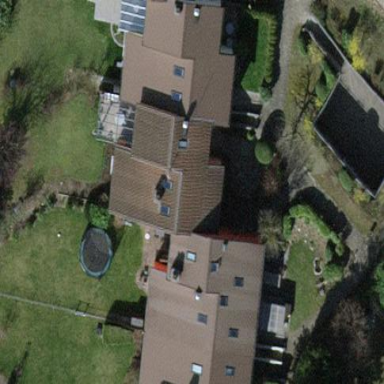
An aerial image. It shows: Terrace building.